Question: I'm trying to remove the title of a legend in 'ggplot2':
'''
df <- data.frame(
g = rep(letters[1:2], 5),
x = rnorm(10),
y = rnorm(10)
)
library(ggplot2)
ggplot(df, aes(x, y, colour=g)) +
geom_line(stat="identity") +
theme(legend.position="bottom")
'''

I've seen <URL>', etc. Typical error messages are:
'''
'opts' is deprecated. Use 'theme' instead. (Deprecated; last used in version 0.9.1)
'theme_blank' is deprecated. Use 'element_blank' instead. (Deprecated; last used in version 0.9.1)
'''
I'm using 'ggplot2' for the first time since version 0.9.3 was released and I'm finding it difficult to navigate some of the changes...
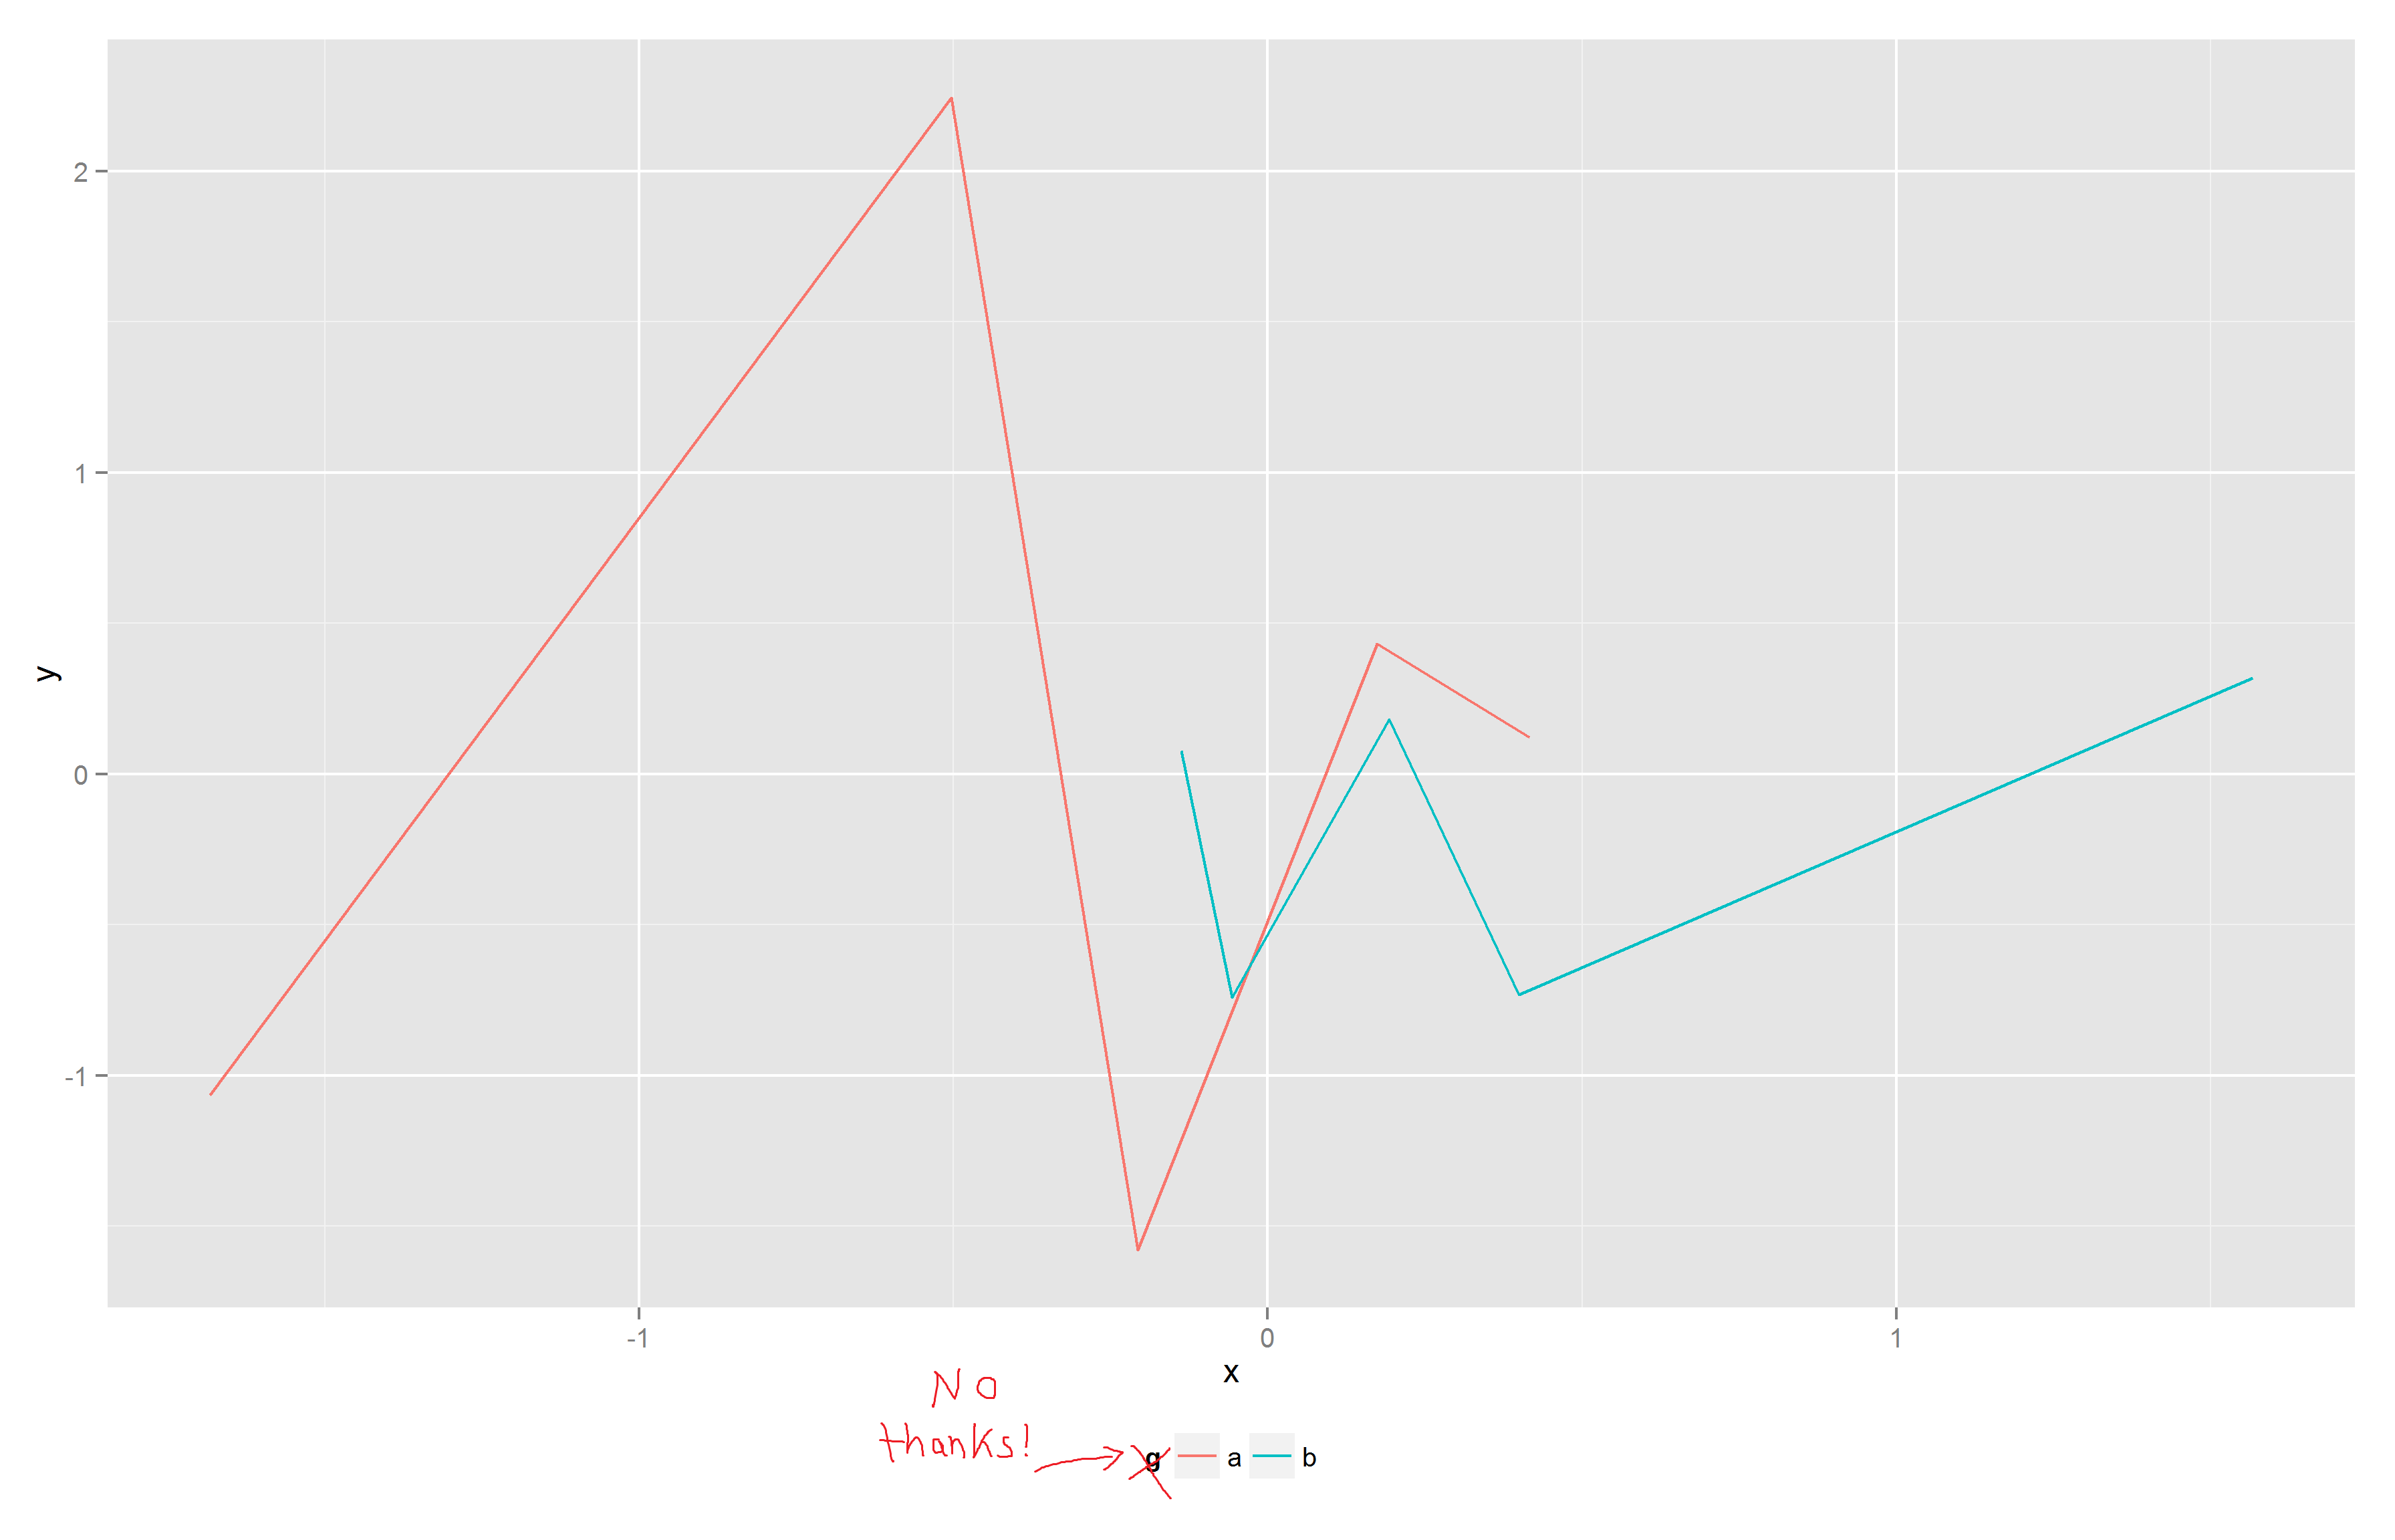
Answer: You were almost there : just add 'theme(legend.title=element_blank())'
'''
ggplot(df, aes(x, y, colour=g)) +
geom_line(stat="identity") +
theme(legend.position="bottom") +
theme(legend.title=element_blank())
'''
<URL> gives plenty of details on how to customize legends.